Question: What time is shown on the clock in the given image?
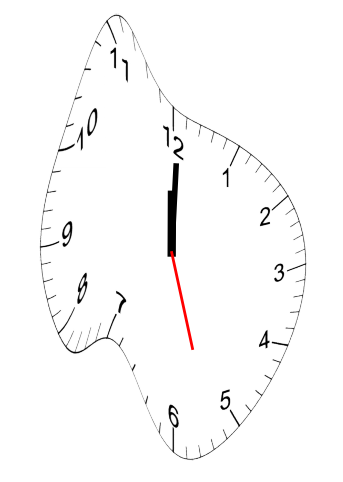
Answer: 12:00:27